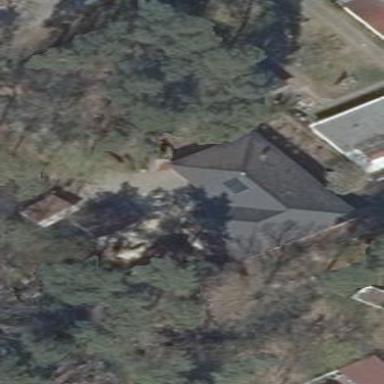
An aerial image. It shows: Detached building with hipped roof shape.